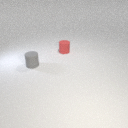
small red rubber cylinder to the right of small gray rubber cylinder